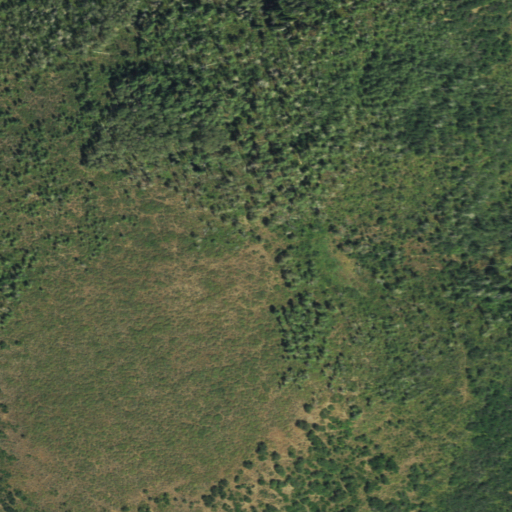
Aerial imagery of mountain in Colorado named Uncle Bob Mountain containing deciduous forest, shrub, and evergreen forest